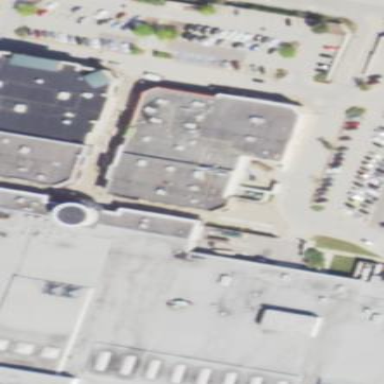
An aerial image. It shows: Retail building.